Interaction volume radius: 10 \u00c5
Interaction volume height: 30 \u00c5
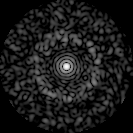
Disorder parameter: 0.8326